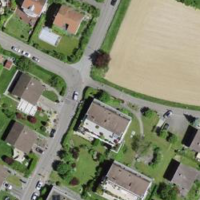
EUNIS habitat code: 55
Species observed at this site:
Viburnum tinus
Geranium sanguineum